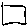
Label: square